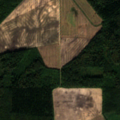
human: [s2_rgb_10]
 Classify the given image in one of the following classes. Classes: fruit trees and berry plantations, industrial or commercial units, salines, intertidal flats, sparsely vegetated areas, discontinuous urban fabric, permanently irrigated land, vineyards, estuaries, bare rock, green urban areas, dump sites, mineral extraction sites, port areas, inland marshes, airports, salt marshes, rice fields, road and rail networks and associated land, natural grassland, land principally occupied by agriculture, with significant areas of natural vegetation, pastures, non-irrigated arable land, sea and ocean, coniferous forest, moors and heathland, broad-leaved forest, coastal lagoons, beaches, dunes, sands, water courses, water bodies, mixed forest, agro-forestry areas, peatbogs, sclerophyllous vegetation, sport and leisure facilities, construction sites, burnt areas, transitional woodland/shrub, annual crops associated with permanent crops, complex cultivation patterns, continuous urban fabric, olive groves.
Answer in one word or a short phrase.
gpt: non-irrigated arable land, broad-leaved forest, mixed forest, transitional woodland/shrub